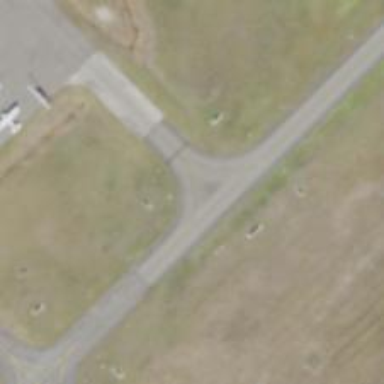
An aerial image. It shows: View of taxiway at the airport.